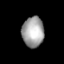
Tissue: lung
Cell type: Epithelial cells
Senescence score: 0.2387
Nuclear area (px): 646
Mean DAPI intensity: 163.466